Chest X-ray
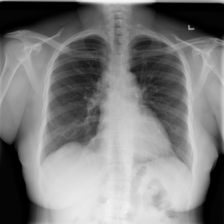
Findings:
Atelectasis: negative
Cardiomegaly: negative
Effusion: negative
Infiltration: negative
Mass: negative
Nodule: negative
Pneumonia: negative
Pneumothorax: negative
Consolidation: negative
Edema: negative
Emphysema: negative
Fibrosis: negative
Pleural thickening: negative
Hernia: negative